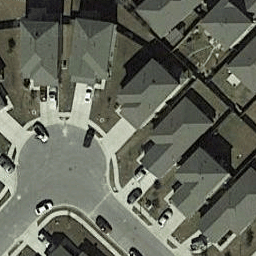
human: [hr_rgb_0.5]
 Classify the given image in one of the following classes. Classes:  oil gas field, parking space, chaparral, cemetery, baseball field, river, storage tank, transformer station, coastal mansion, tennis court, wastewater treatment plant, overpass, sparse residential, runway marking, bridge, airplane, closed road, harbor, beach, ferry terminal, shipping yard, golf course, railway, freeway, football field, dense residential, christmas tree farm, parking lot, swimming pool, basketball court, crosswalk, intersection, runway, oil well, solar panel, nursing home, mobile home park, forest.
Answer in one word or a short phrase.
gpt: closed road